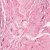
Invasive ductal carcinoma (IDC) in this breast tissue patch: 0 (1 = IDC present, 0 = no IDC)